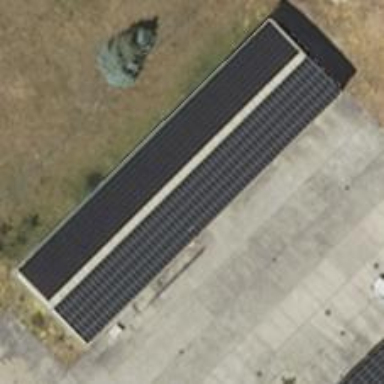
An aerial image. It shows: Solar power generator using photovoltaic panels.